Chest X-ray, AP view. Patient: 43 years old, sex F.
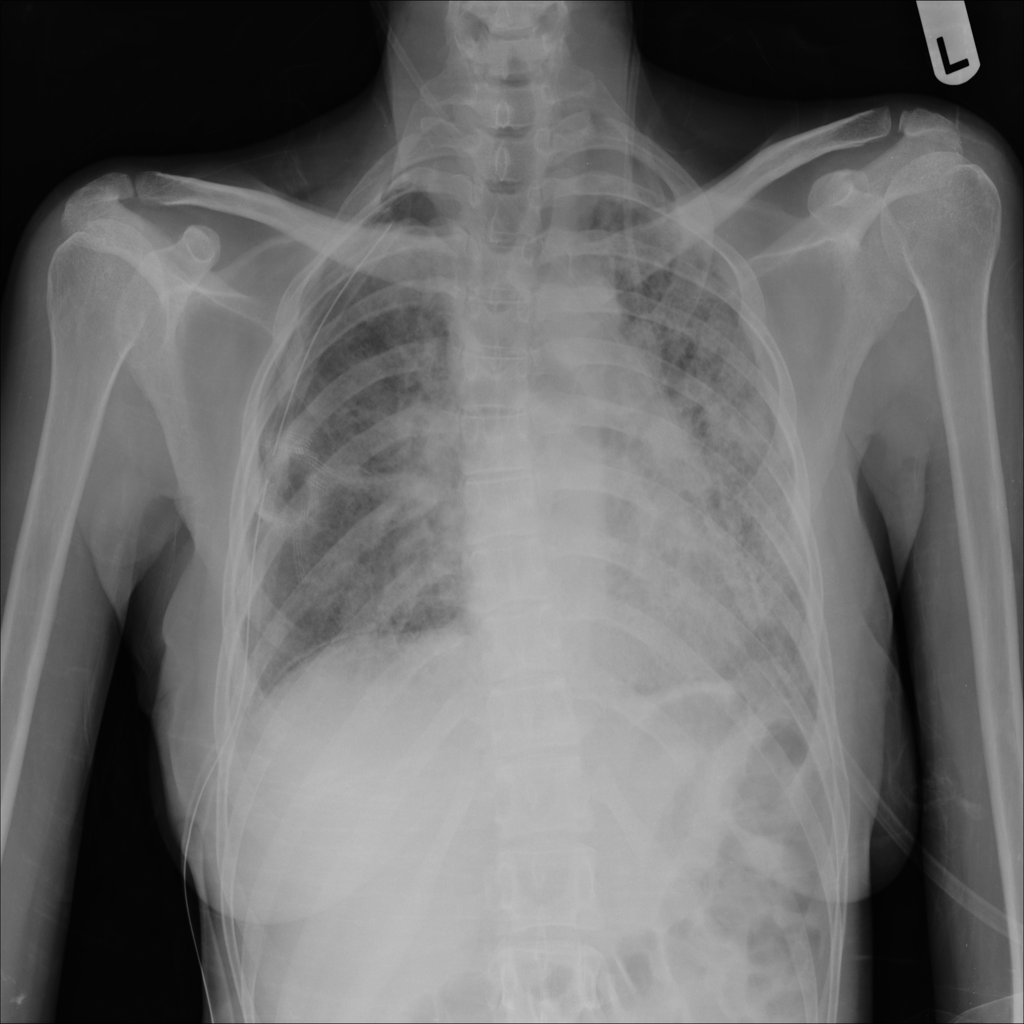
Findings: Infiltration, Pneumothorax